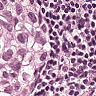
Metastatic tissue present: yes